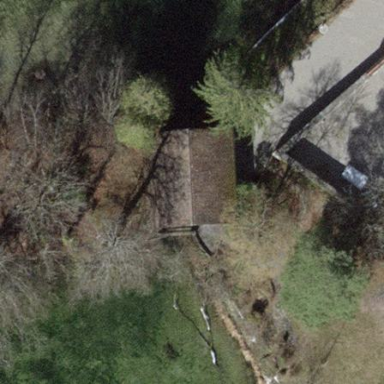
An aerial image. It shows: Shed.